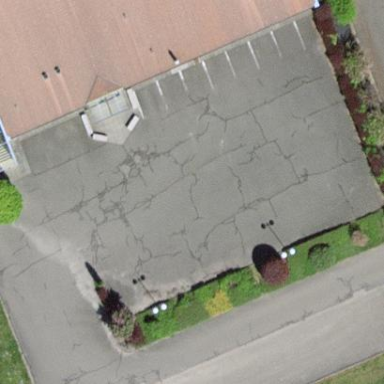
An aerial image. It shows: Parking area.